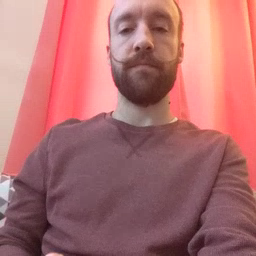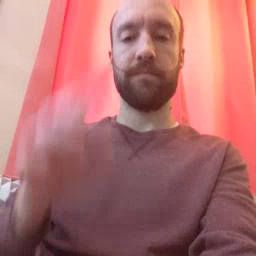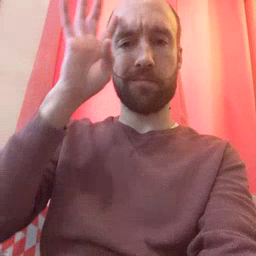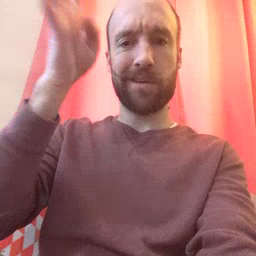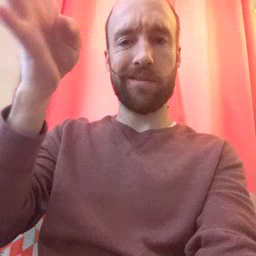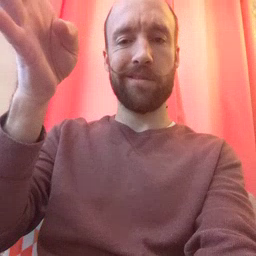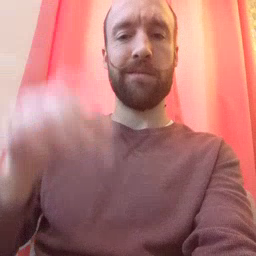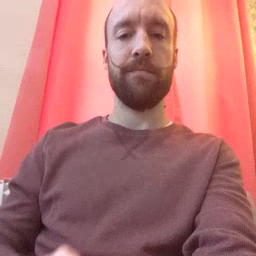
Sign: pretend